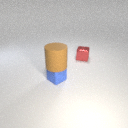
small red metal cube behind small blue rubber cube